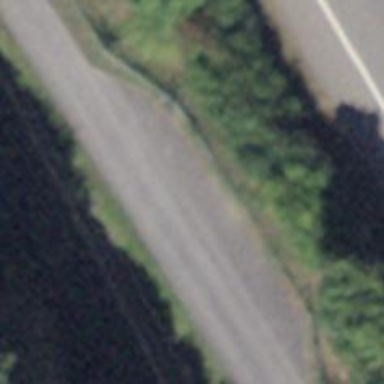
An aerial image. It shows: Passing place on the road.